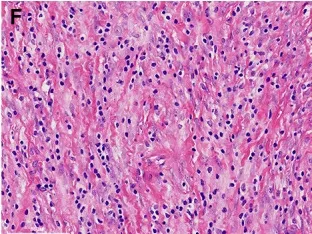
The mass generally exhibits a histologic structure of Castleman disease of hyaline-vascular type (HVCD). No distinctive nuclear atypia is perceived in these fields (E, F).
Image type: pathology (h&e)